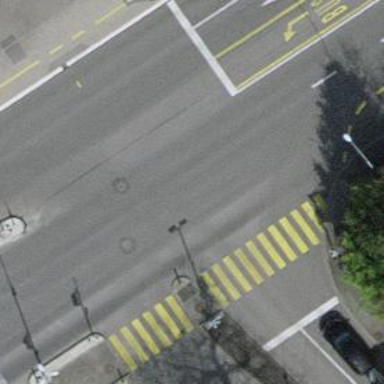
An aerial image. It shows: Road with traffic signals.